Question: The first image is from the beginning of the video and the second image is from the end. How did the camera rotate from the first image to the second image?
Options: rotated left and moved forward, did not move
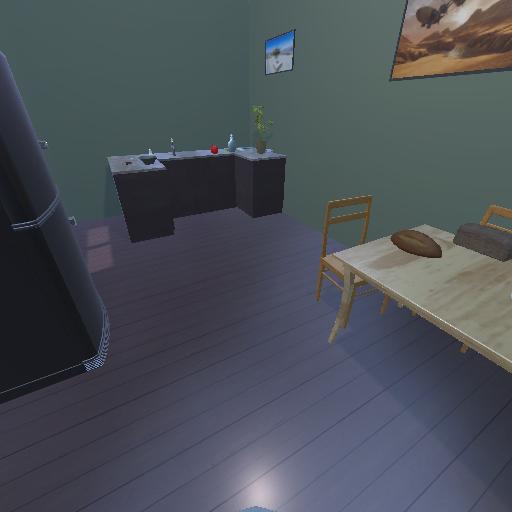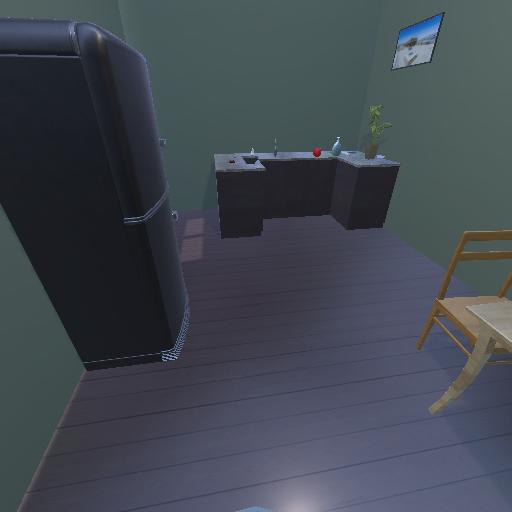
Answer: rotated left and moved forward